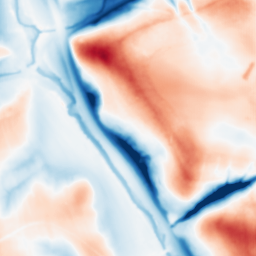
Category: multiscale
Decomposition family: dog
Decomposition parameters: sigma_low: 1
sigma_high: 20
Upsampling method: fft_zeropad
Upsampling parameters: scale: 8
Upsampling scale: 8